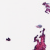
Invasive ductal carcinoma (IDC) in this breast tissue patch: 0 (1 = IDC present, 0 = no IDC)